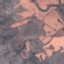
Label: HerbaceousVegetation